Interaction volume radius: 10 \u00c5
Interaction volume height: 15 \u00c5
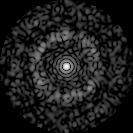
Disorder parameter: 0.785